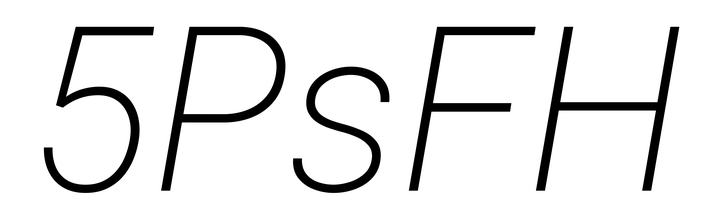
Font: Roboto-Italic_ExtraLight_Italic